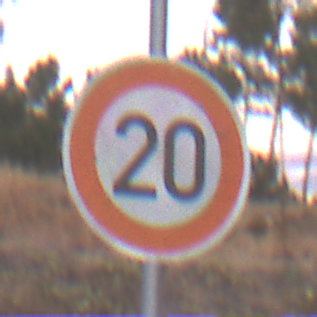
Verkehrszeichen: Geschwindigkeit20
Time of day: SunriseSunset
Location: Outdoor (Suburban)
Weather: PartlyCloudy
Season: NotSpecified
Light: Natural